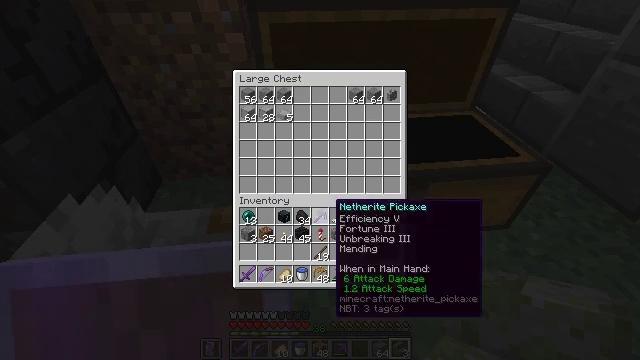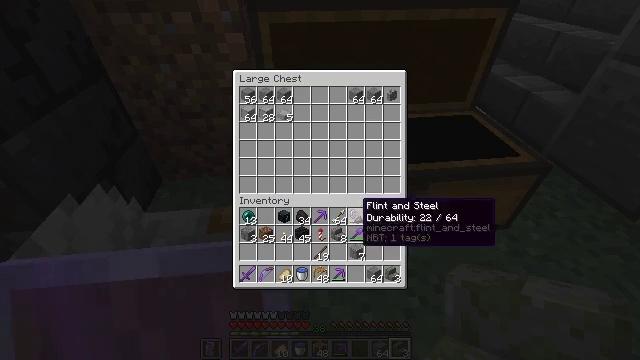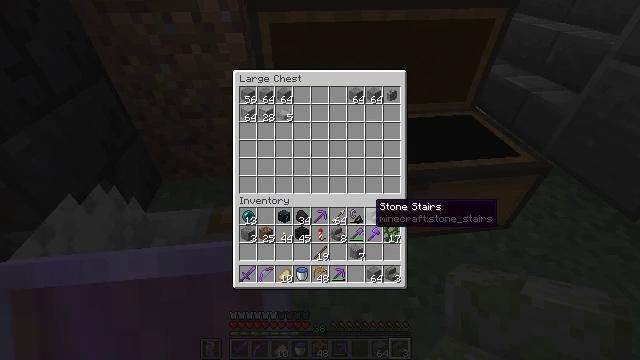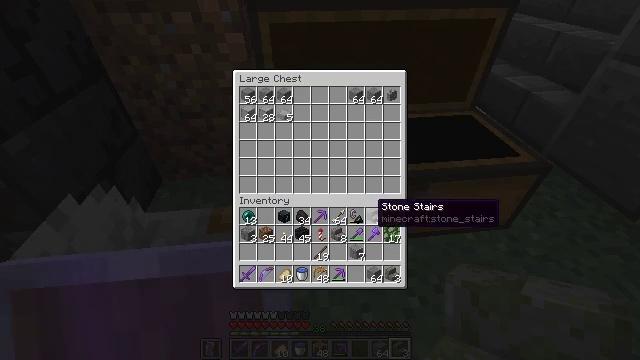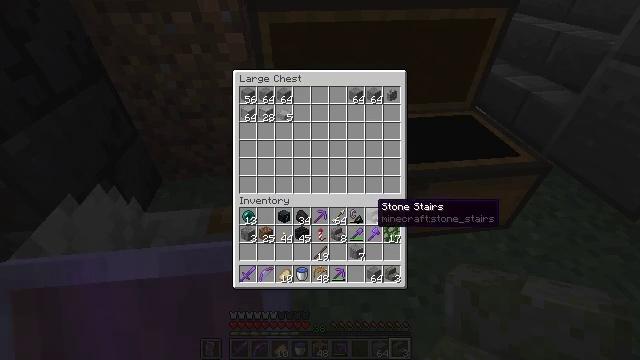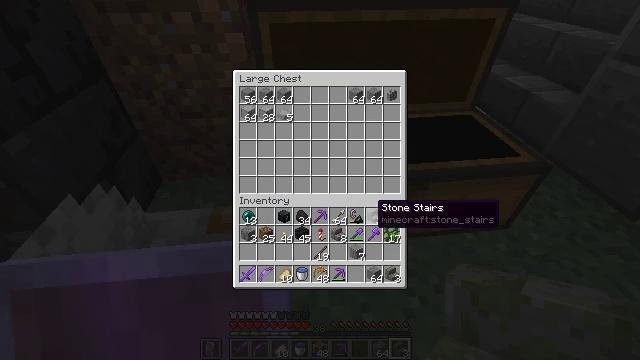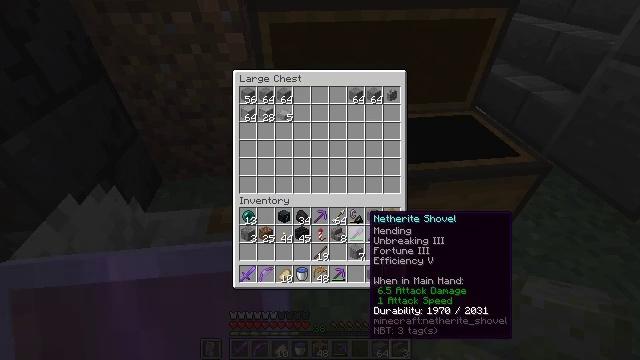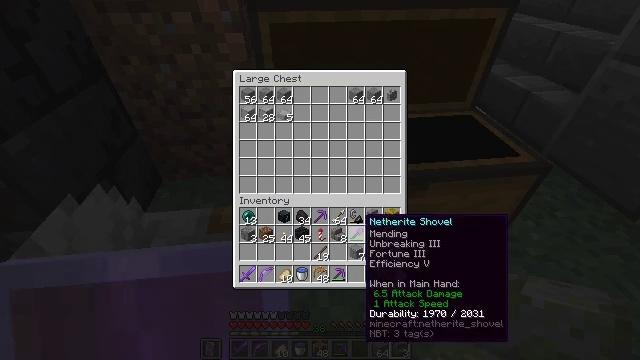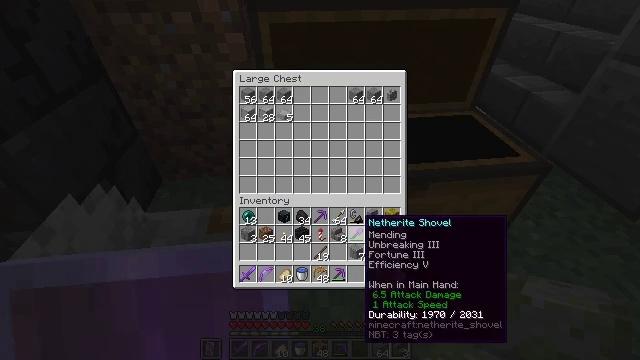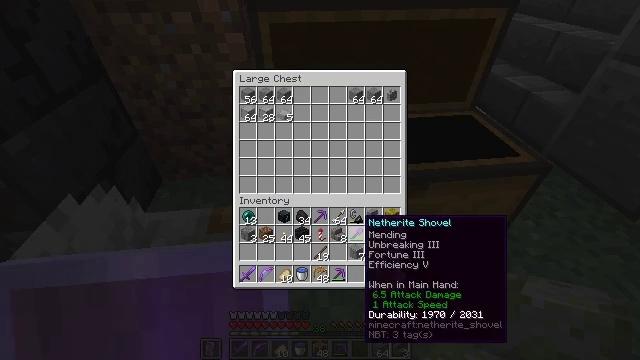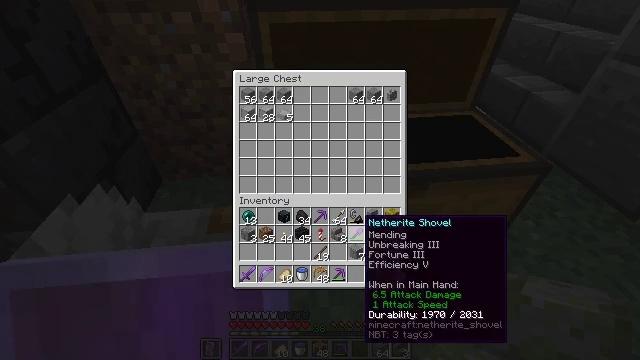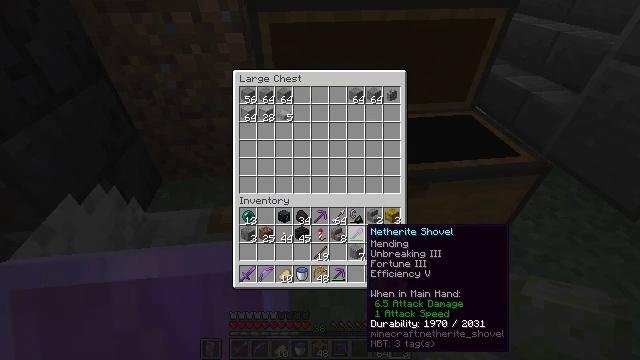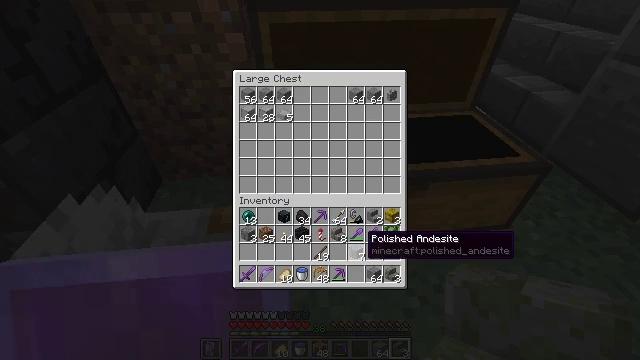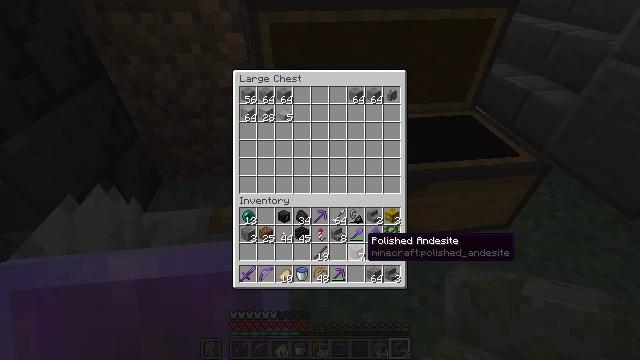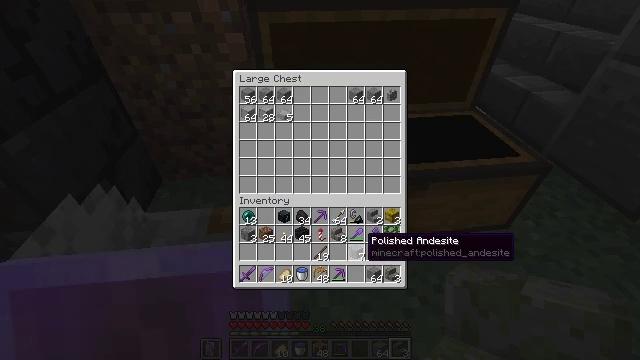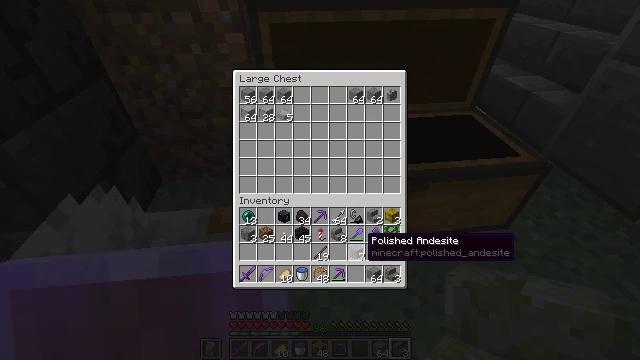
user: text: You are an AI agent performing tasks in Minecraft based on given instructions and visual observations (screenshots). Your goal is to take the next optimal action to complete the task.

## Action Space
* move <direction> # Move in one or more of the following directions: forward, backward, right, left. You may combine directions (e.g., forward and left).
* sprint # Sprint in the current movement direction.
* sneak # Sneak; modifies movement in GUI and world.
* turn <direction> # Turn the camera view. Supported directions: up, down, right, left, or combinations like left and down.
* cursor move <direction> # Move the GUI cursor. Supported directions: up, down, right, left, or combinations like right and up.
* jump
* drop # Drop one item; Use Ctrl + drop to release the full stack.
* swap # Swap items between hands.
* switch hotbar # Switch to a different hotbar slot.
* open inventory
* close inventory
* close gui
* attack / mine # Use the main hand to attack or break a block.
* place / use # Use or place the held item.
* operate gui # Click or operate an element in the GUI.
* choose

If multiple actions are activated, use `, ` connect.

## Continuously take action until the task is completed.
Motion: motion action
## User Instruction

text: Form polished andesite stairs using the crafting table.
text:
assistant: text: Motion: sneak, turn right
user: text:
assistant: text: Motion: sneak, turn right
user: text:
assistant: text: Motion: sneak
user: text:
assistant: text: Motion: sneak
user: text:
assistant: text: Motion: sneak
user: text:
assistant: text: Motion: sneak, turn left and down
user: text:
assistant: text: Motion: sneak
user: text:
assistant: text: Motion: sneak
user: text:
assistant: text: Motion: sneak
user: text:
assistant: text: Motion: sneak
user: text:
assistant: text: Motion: sneak, turn down
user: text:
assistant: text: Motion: sneak, turn down
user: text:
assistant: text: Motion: sneak
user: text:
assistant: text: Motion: sneak
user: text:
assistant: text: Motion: sneak
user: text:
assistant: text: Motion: sneak
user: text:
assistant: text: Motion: sneak
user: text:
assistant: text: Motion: sneak
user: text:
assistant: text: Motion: sneak
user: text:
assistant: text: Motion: sneak
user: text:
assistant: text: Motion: sneak, turn right
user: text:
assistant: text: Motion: sneak, turn right
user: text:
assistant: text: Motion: sneak
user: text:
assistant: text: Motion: sneak
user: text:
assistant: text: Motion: sneak
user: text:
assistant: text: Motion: sneak, turn left and down
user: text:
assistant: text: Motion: sneak
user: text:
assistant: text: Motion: sneak
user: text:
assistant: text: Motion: sneak
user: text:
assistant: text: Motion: sneak